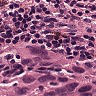
Metastatic tissue present: yes